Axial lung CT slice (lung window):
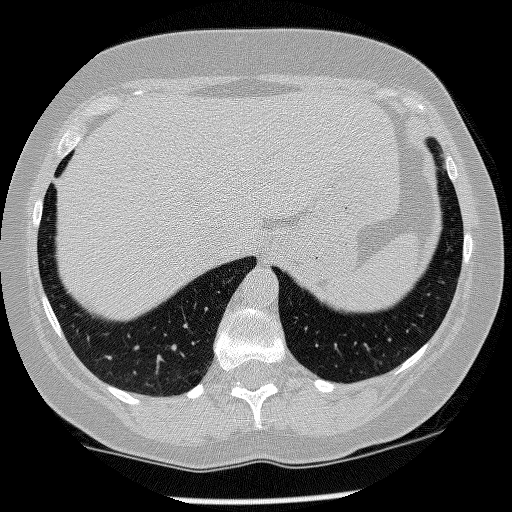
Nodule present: no